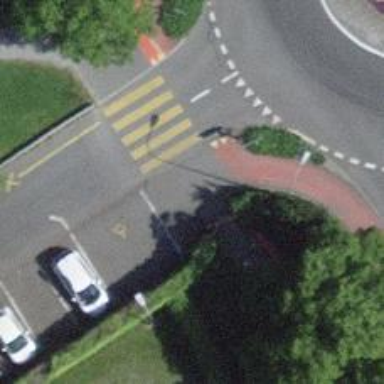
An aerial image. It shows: Asphalt sidewalk along the footway.